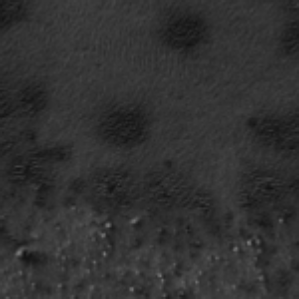
Label: frost